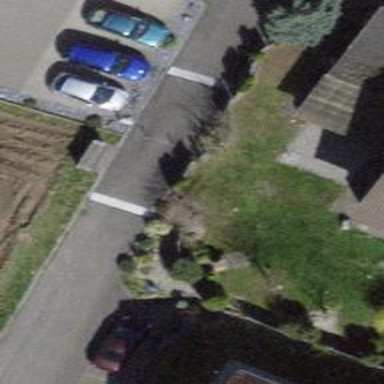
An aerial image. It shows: Bollard.